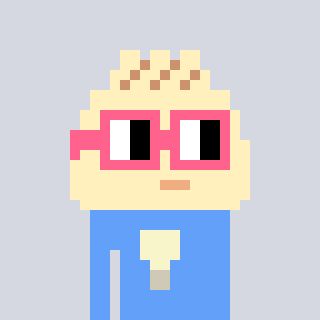
a pixel art character with square pink glasses, a porkbao-shaped head and a blue-colored body on a cool background